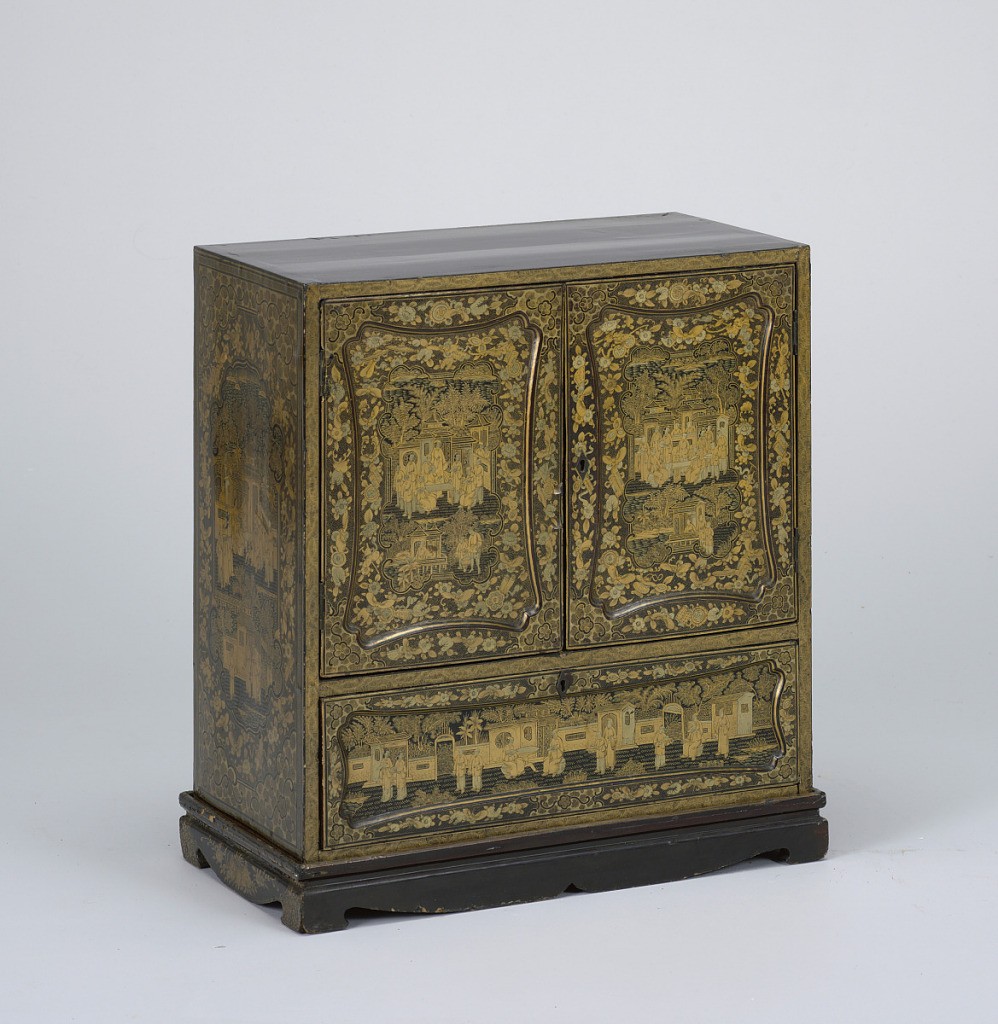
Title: cabinet
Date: ca. 1810
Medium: wood, lacquer, ivory
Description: Small cabinet of lacquered wood painted in different tones of gold, pale green, and red.  The cabinet is made up of three rows of drawers set above a single long drawer, the three rows are hidden behind a pair of doors which peek out; the cabinet rests on a detachable footed stand.  The face of the doors and long drawer have a recessed rectangular panel each with curved edges and rolled curves. The panels are ornamented with scenes of figures grouped about buildings set in elaborate landscapes.